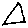
Label: triangle